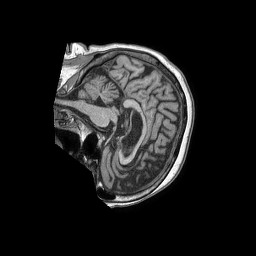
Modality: T1w
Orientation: sagittal
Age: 73
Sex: female
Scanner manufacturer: philips
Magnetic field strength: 1.5 T
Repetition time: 0.007806 s
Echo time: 0.003617 s